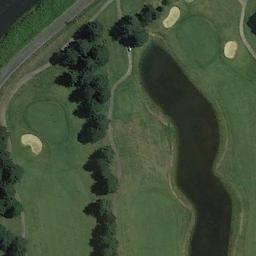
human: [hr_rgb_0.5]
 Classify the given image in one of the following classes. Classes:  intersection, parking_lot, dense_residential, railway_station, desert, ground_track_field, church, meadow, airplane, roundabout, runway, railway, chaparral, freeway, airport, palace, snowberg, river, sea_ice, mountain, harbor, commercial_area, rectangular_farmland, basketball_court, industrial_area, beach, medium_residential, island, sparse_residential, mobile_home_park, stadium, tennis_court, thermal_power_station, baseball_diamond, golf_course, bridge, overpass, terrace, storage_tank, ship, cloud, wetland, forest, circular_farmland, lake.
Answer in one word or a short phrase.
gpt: golf_course